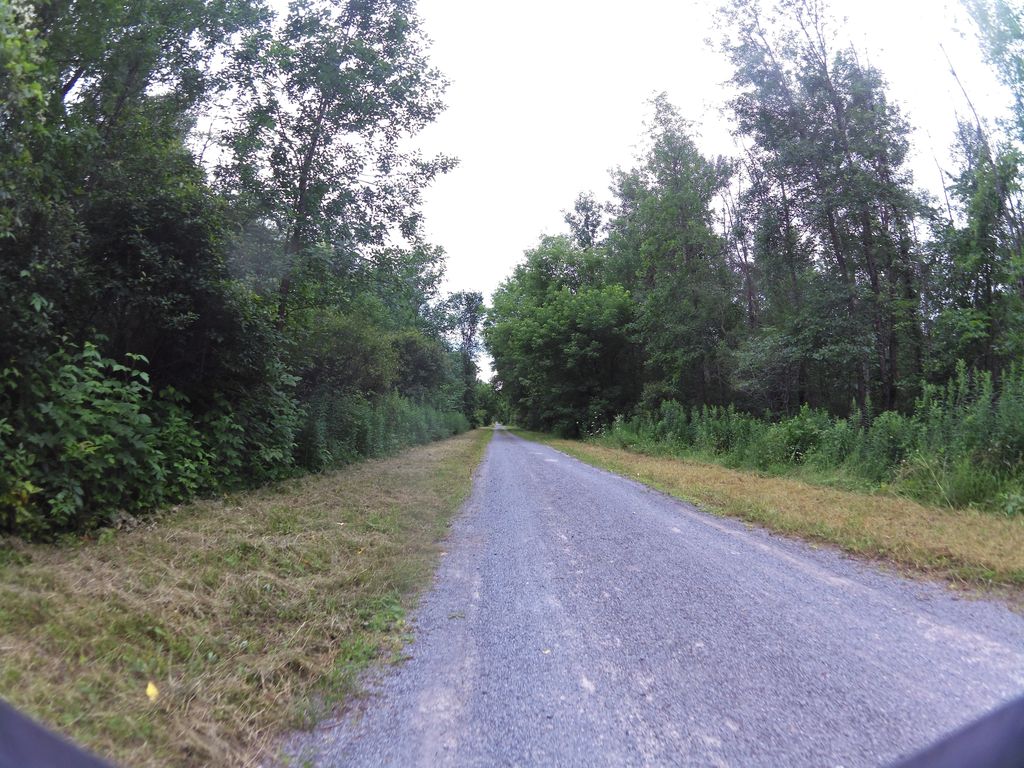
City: ottawa-gatineau